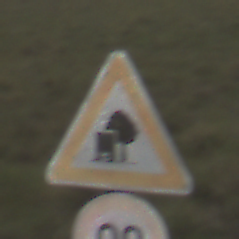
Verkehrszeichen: UnzureichendesLichtraumprofil
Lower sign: Geschwindigkeit90
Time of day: Night
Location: Outdoor (Nature)
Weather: Overcast
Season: NotSpecified
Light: Artificial